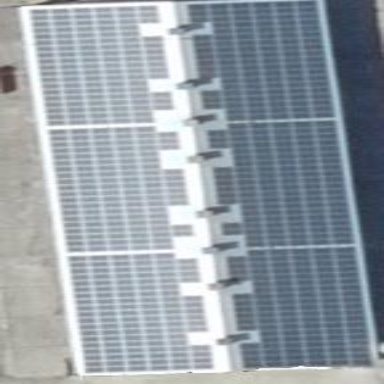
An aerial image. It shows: Building featuring small installation solar photovoltaic panel for electricity generation.